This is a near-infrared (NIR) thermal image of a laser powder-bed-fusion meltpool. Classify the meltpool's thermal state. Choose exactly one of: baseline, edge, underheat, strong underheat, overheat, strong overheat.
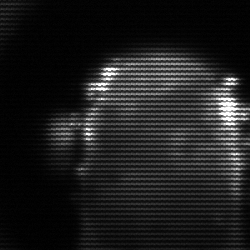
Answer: baseline